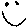
Label: smiley face